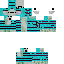
A female skeleton skin with pale skin, wearing white bald dressed in a blue hoodie and black pants, featuring a closed mouth.